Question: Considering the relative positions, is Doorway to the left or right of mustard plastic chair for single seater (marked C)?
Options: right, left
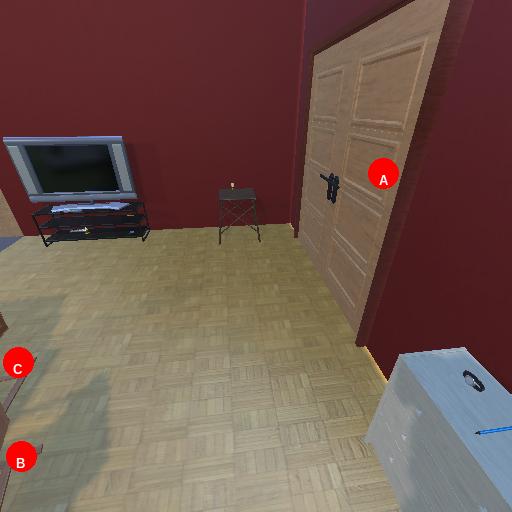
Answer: right